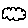
Label: cloud